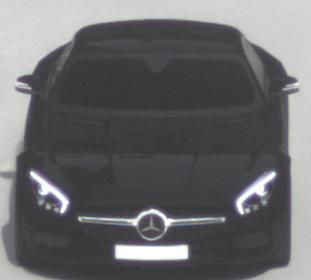
Make: Mercedes-Benz
Model: AMG GT Coupé
Detailed model: AMG GT (190) Coupé
Model produced from: 2014/10
Model produced until: 2017/01
Doors: 2
Color: black
Road condition: dry road
Daytime: morning or afternoon
Contrast: low contrast